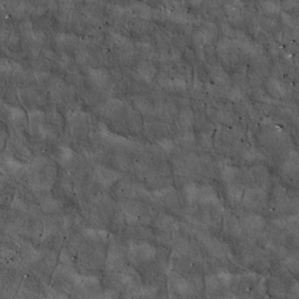
Label: non_frost